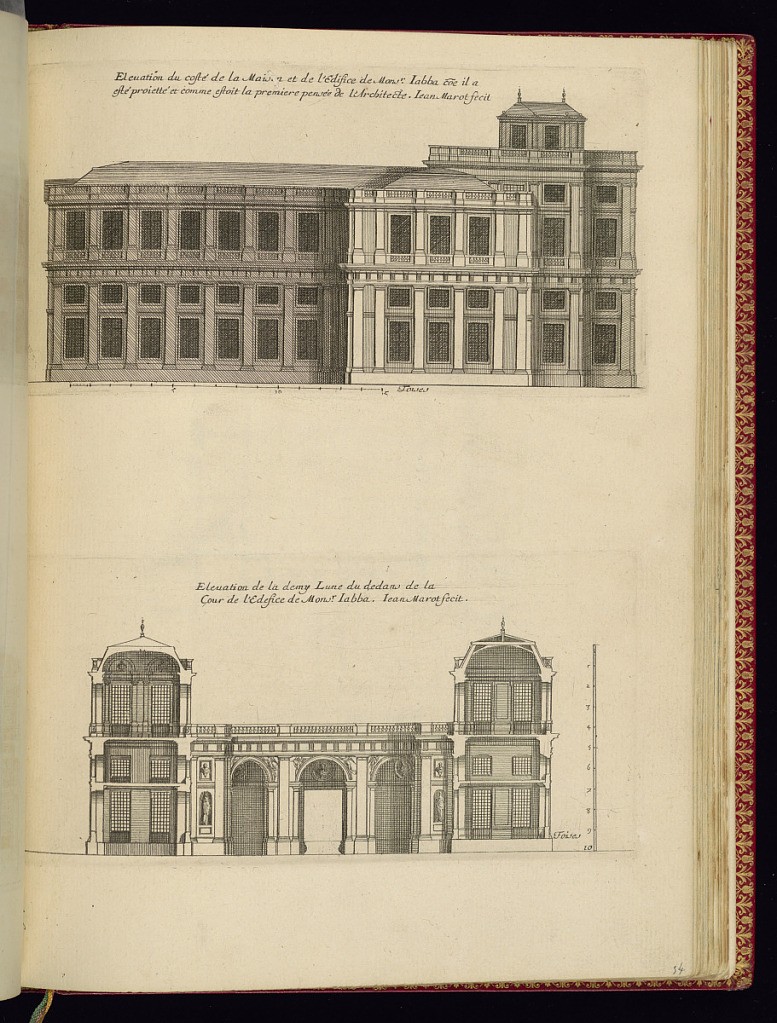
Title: Elevation du costé de la Maison et de l’edifice de Monsr. Jabba coe il a esté proietté et comme estoit la premiere pensée de l’Architecte (Upper Plate) / Elevation de la demy Lune du dedans de la Cour de l’Edifice de Monsr. Jabba. (Lower Plate)
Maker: Jean Marot, French, 1619 - 1679
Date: ca.1635–ca.1660
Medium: Etching on laid paper
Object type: Print
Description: Two plates printed on a single sheet, one above the other. Architectural elevations and sections of two buildings with scales. The upper plate is a side view of a grand two-story building with windows framed by pilasters, metopes, and balustrades. The lower plate is a sectional view of a building illustrating the interiors with arches, windows, sculptures in niches, pilasters, over window decorations, and portrait busts. The plates are titled and signed.